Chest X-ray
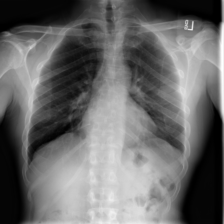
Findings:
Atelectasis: negative
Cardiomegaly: negative
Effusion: negative
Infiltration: negative
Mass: positive
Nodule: negative
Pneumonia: negative
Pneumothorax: negative
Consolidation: negative
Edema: negative
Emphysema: negative
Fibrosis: negative
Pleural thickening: negative
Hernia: negative